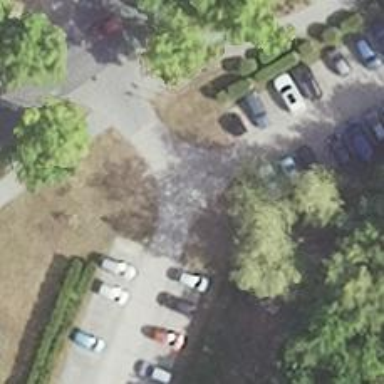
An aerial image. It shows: Parking aisle designated as service road.